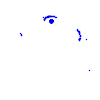
Particle: electron